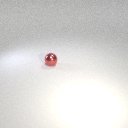
small red metal sphere